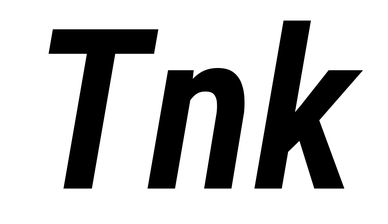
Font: Roboto-Italic_Condensed_SemiBold_Italic